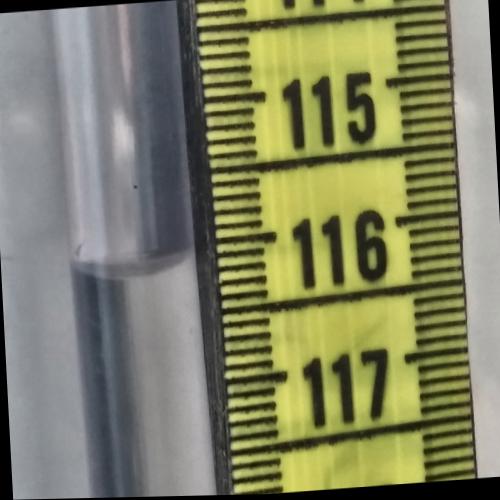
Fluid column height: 116.1 cm